Field crop: tomato
Growth stage: 1
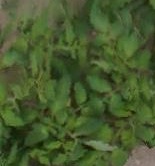
Species: tomato